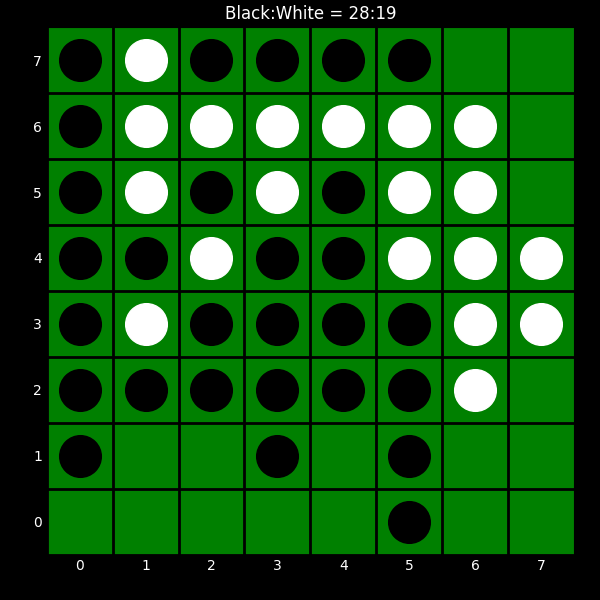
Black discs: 28
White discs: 19